Interaction volume radius: 5 \u00c5
Interaction volume height: 20 \u00c5
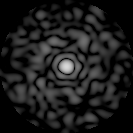
Disorder parameter: 0.8147